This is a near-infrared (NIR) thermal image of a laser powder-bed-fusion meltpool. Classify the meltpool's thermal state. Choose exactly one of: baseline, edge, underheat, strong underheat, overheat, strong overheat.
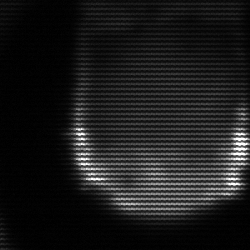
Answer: edge